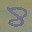
Label: 8